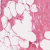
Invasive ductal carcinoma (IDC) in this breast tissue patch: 0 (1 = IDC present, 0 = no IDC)